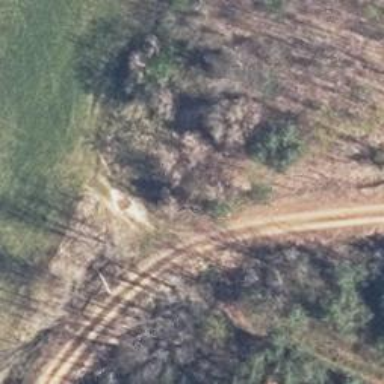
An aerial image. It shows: Gravel track with grade3 tracktype.